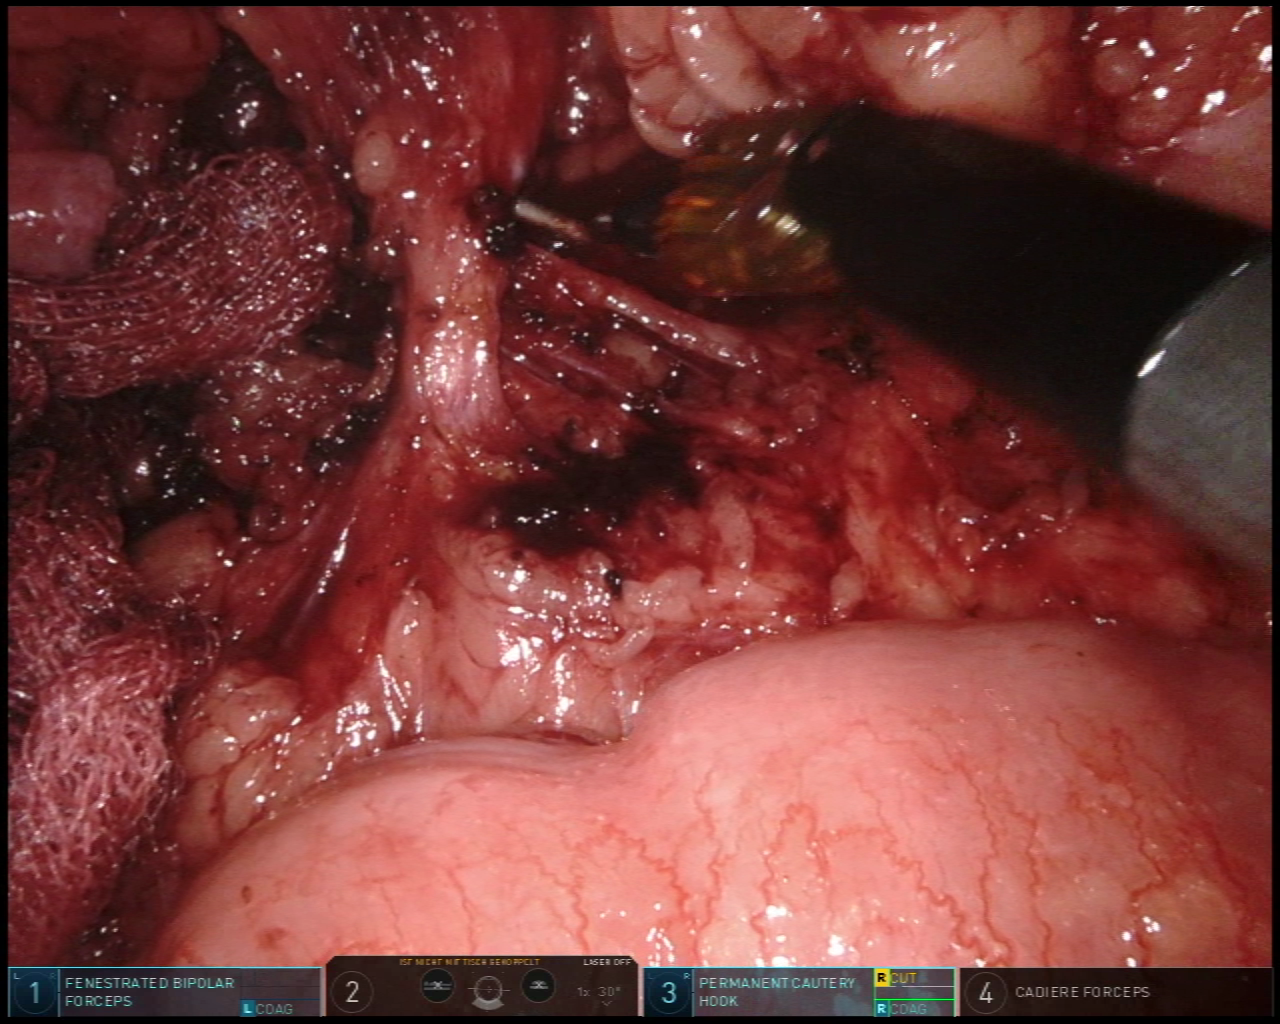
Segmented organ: small_intestine
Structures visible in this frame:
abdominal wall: no
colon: no
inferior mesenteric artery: yes
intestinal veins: no
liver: no
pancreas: no
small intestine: yes
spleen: no
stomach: no
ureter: no
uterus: no
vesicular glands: no